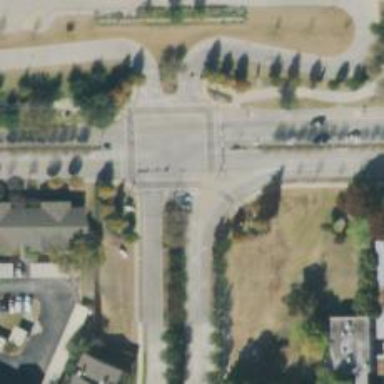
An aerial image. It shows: Secondary link road with separate sidewalk.